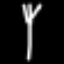
Label: fork